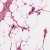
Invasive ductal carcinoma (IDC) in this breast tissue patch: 1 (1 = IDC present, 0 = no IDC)